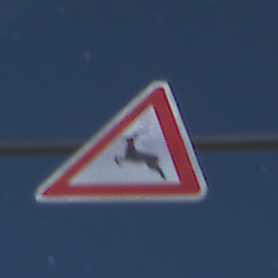
Verkehrszeichen: WildwechselRechts
Umgebung: Outdoor, Nature
Tageszeit: Night
Wetter: PartlyCloudy
Licht: Natural
Jahreszeit: NotSpecified
Kontrast: HighContrast